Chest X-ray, PA view. Patient: 41 years old, sex F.
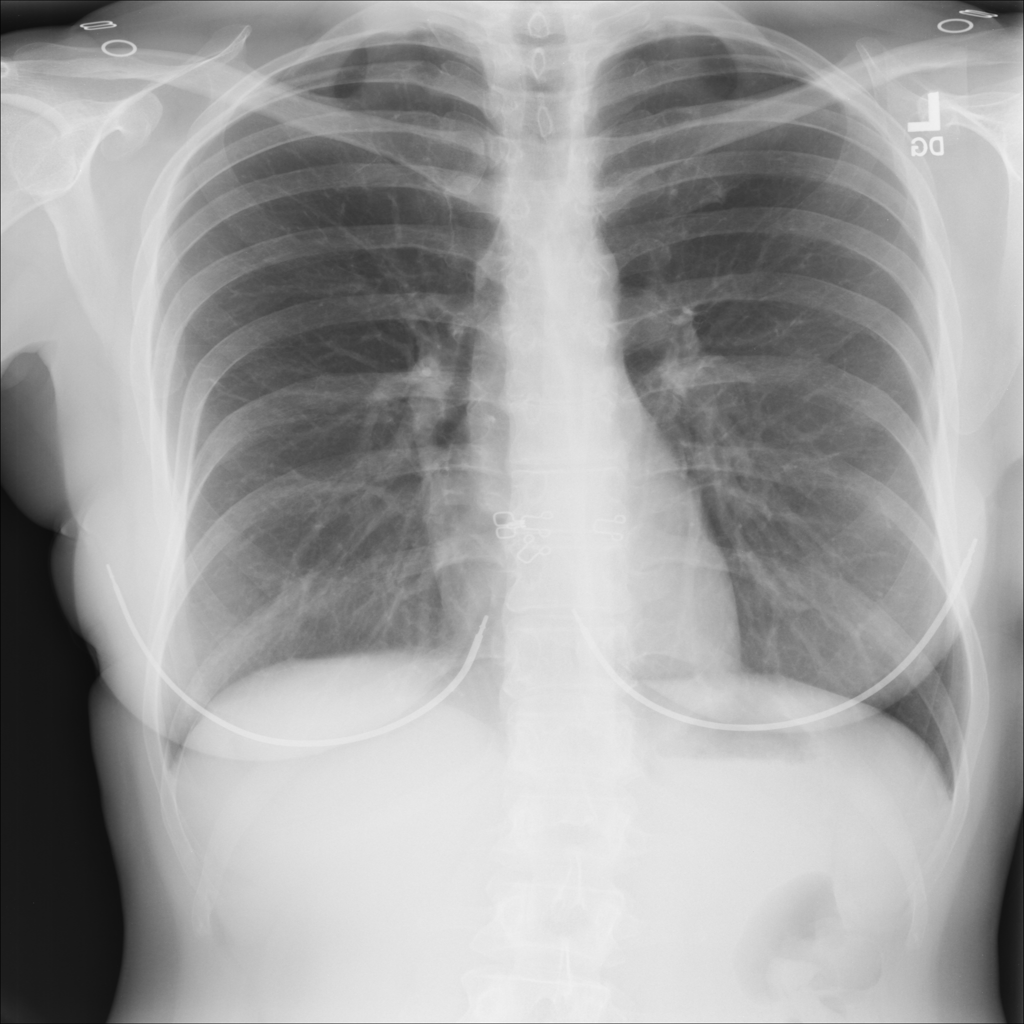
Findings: No Finding